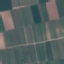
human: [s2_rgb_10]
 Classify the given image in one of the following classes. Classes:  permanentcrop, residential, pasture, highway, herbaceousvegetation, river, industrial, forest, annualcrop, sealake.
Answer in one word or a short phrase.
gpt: PermanentCrop